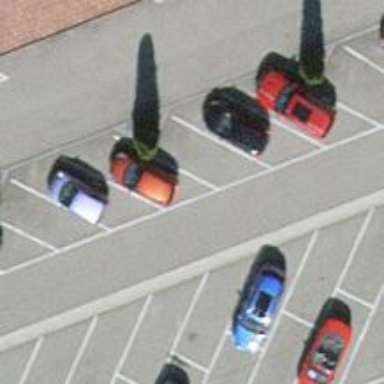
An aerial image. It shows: Road serving as parking aisle.